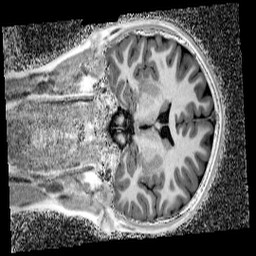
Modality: UNIT1_denoised
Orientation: coronal
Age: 11
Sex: male
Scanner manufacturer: siemens
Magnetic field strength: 3 T
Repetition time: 4 s
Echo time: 0.00299 s